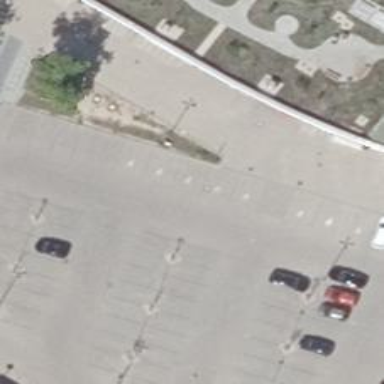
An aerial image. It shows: Road serving as parking aisle.